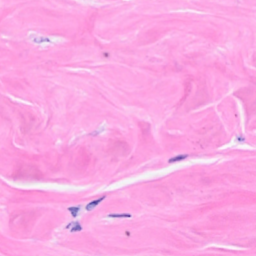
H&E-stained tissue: Breast